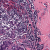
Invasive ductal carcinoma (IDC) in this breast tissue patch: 0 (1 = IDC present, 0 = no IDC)